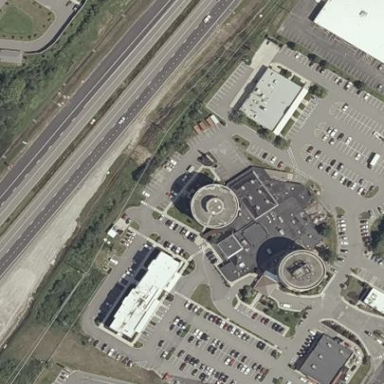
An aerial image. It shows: Hotel building.